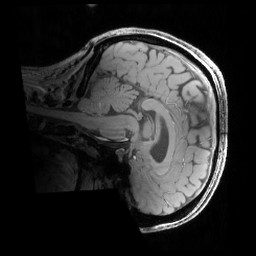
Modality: MP2RAGE
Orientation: sagittal